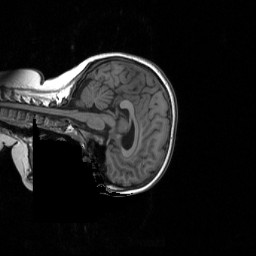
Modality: T1w
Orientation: sagittal